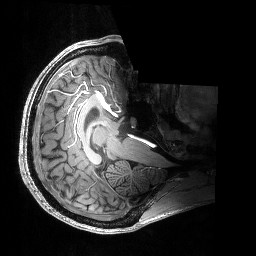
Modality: T1w
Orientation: axial